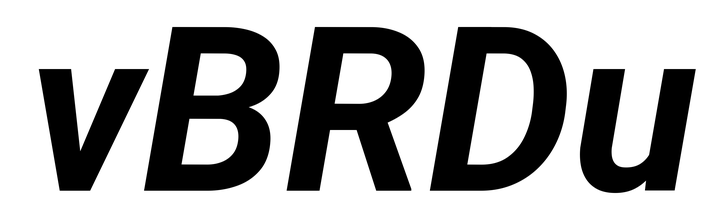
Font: Roboto-Italic_Bold_Italic